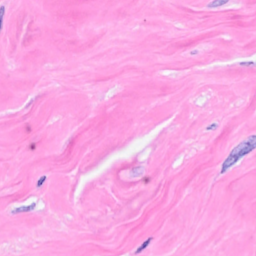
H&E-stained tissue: Breast